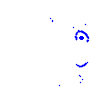
Particle: proton